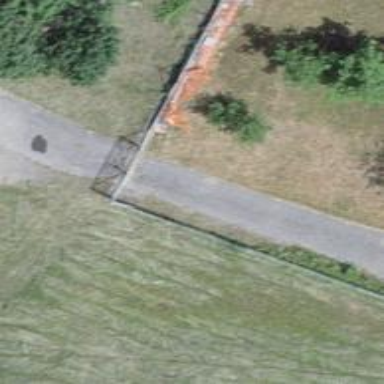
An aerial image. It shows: Gate.